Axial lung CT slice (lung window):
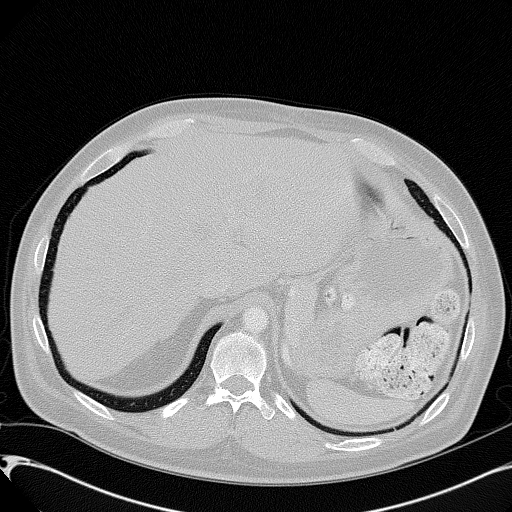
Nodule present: no